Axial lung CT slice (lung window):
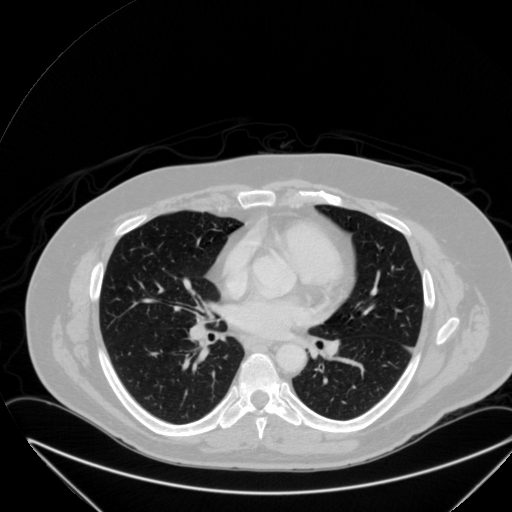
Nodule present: no